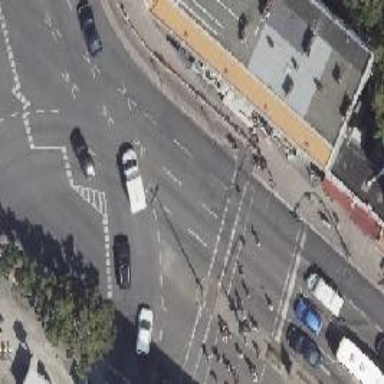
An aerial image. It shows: Cycleway with asphalt surface. There is crossing with traffic signals and crossing island.